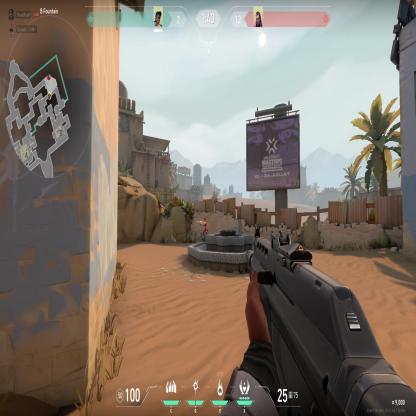
Label: enemy